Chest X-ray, PA view. Patient: 58 years old, sex M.
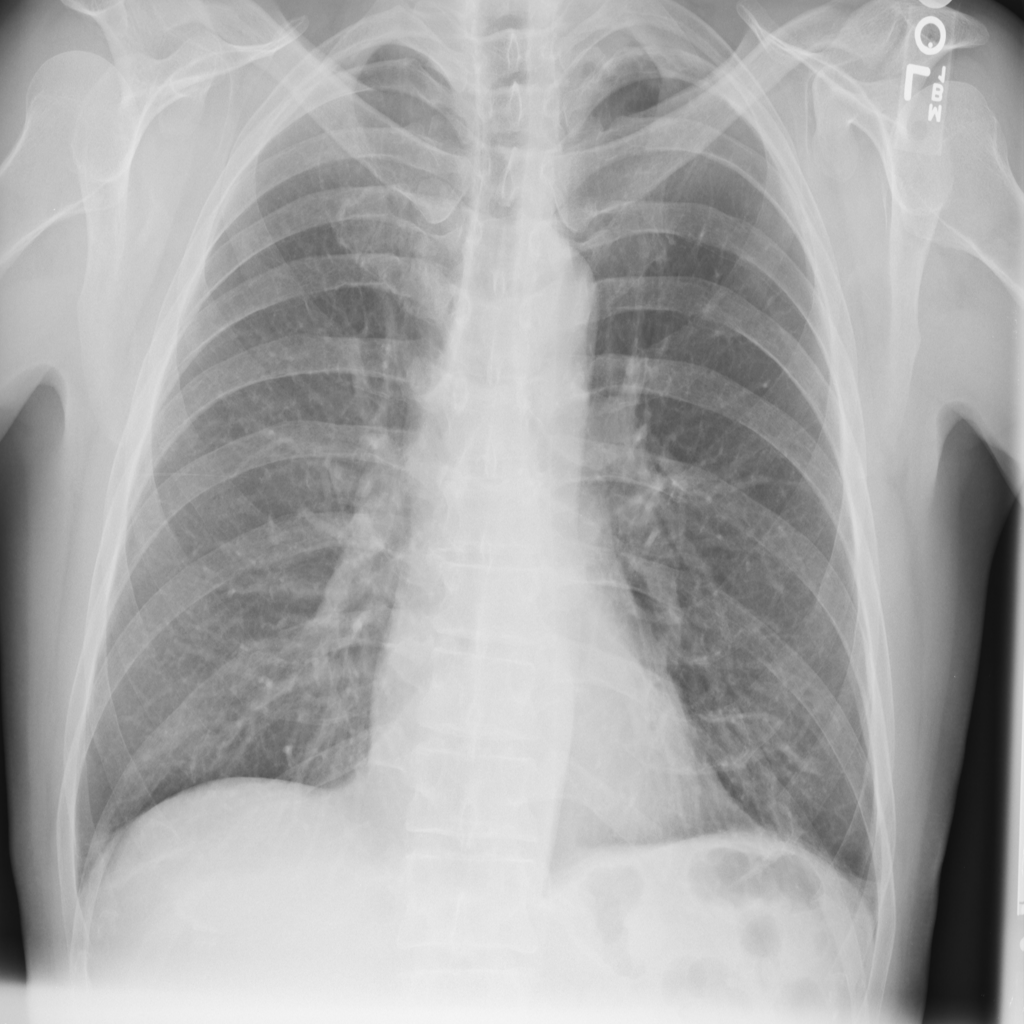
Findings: No Finding